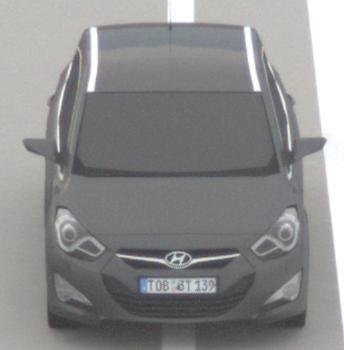
Make: Hyundai
Model: i40 Kombi 1.6 GDI
Detailed model: i40 (VF) Kombi
Model produced from: 2012/08
Model produced until: 2013/09
Doors: 5
Color: gray
Road condition: dry road
Daytime: morning or afternoon
Contrast: low contrast